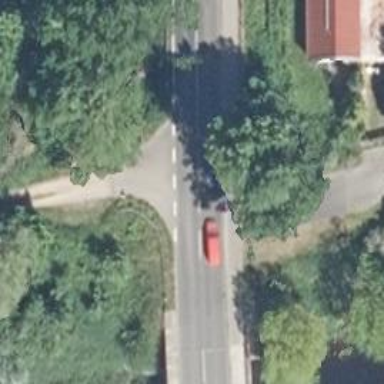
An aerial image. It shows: Secondary link road with asphalt surface.